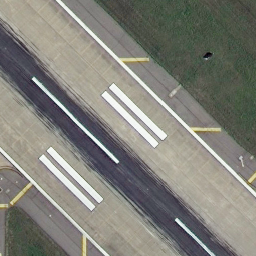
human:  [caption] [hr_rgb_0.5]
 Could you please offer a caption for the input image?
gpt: It is a straight runway with some mark lines on it .

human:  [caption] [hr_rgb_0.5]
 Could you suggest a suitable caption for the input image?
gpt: There are some mark lines on the straight runway .

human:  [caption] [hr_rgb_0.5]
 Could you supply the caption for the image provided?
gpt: A straight runway with some mark lines on it .

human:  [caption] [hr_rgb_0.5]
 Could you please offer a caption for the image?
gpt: It is a straight runway with some white mark lines on it .

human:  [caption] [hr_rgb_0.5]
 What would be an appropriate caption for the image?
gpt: A straight runway with some white mark lines on it .